Field crop: tomato
Growth stage: 1
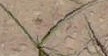
Species: cyperus